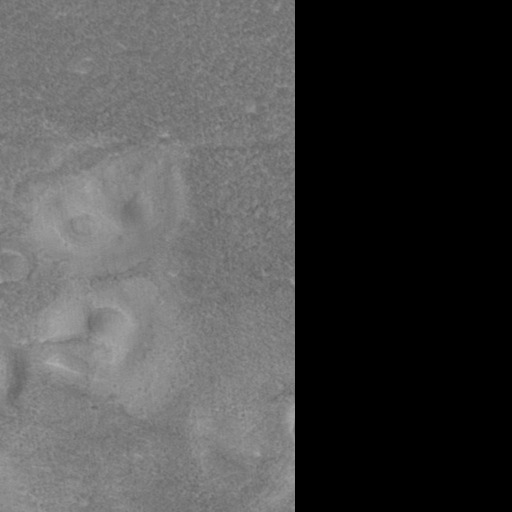
Classes present: Background, Cone